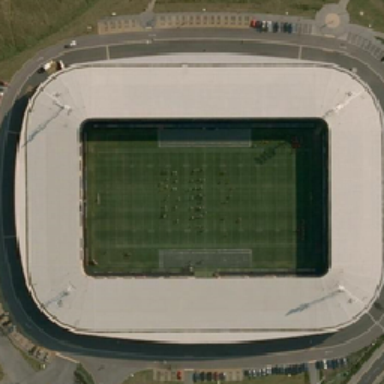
The gym roads and trees around it .